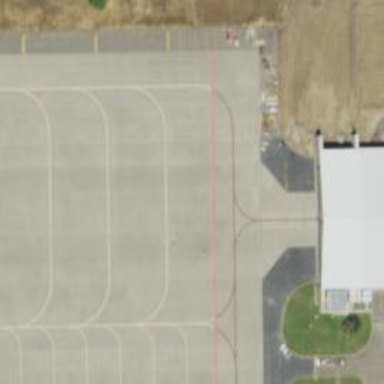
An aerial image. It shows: Image of taxiway at airport.